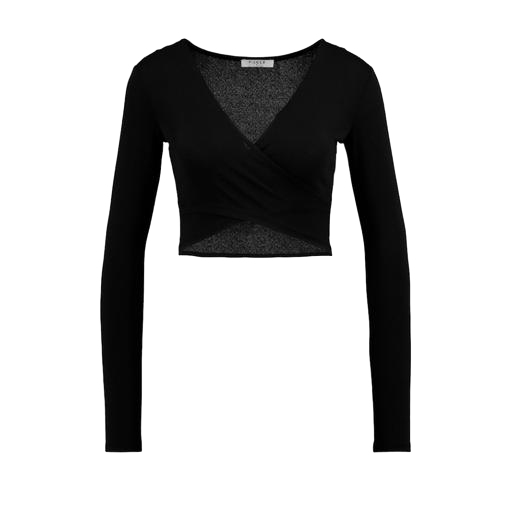
black long-sleeved wrap top, black long-sleeve crop top, black long sleeved crop top, white background